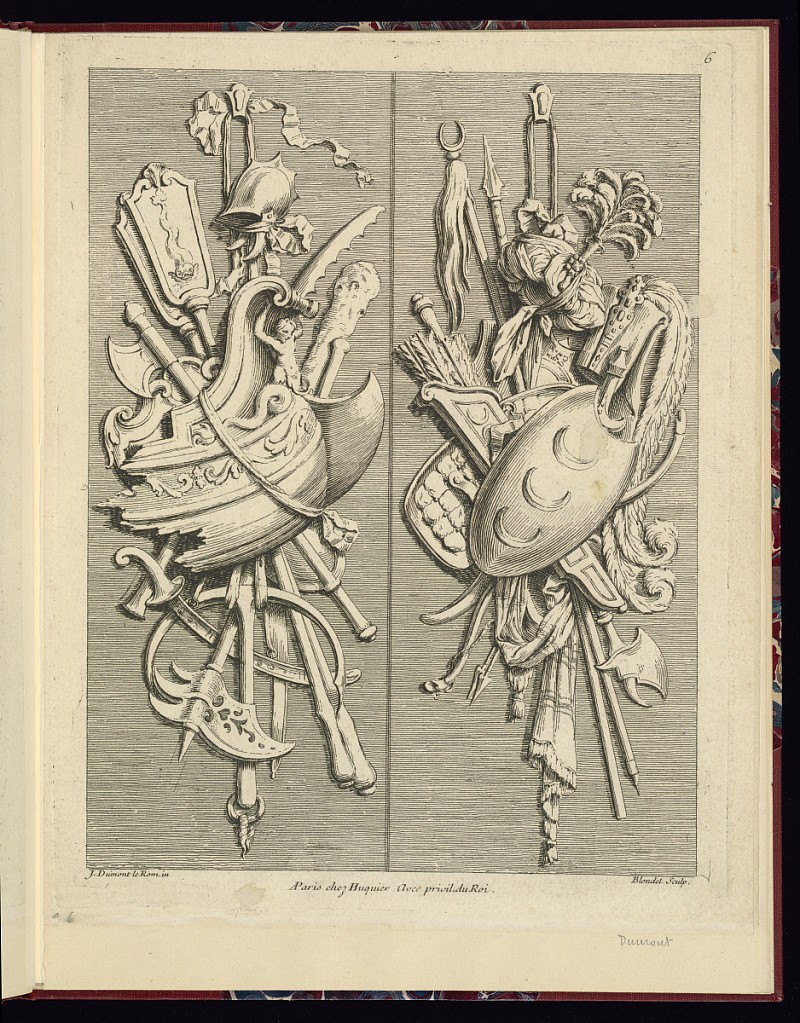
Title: Two Ornamental Trophy Designs
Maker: Jacques Dumont, French, 1701 – 1781
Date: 1729–61
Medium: Etching and engraving on paper
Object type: Print
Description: Two designs for hanging ornamental trophies (side by side) with arms and armor featuring swords, shields, axes, anchor, section of a ship, quiver of arrows, feathers, shield with crescent moons, spears, and ribbons. The plate is numbered and signed.